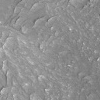
Atmospheric dust classification: not_dusty